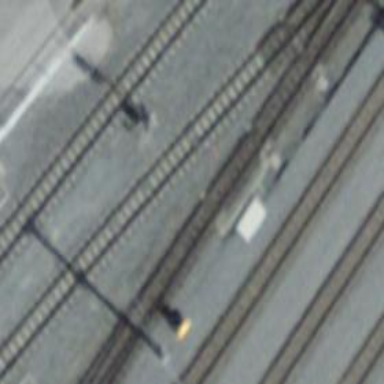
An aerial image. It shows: Narrow-gauge railway siding with 1 track. The railway line is electrified with contact line.